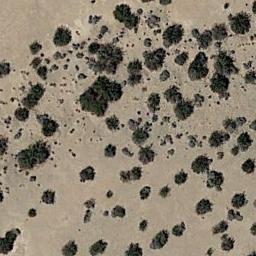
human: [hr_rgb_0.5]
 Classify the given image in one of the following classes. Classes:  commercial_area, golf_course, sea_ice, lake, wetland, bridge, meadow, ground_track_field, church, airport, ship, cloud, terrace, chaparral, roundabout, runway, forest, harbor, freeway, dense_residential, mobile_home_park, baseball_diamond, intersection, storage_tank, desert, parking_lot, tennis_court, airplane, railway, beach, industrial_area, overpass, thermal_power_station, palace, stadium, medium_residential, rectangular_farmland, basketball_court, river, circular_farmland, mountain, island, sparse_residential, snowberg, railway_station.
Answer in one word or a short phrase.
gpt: chaparral